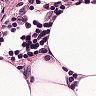
Metastatic tissue present: no